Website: walmart
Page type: billing-address
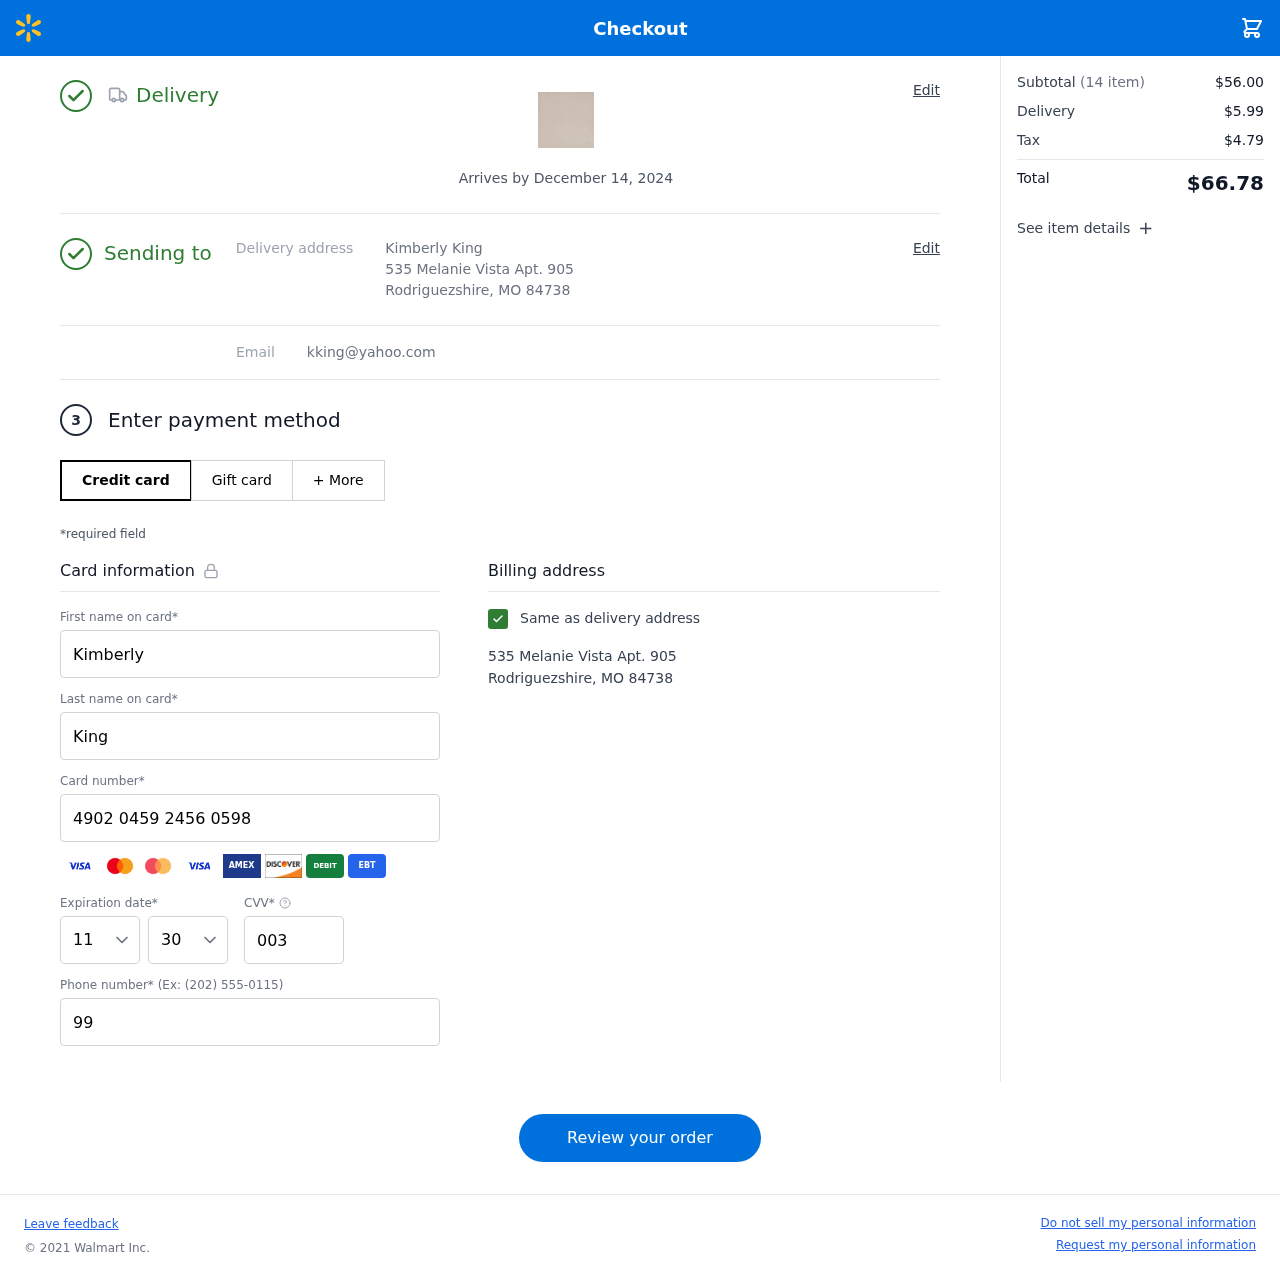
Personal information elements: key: PII_CARD_CVV
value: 003
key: PII_CARD_EXPIRY_MONTH
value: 11
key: PII_CARD_EXPIRY_YEAR
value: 30
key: PII_CARD_NUMBER
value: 4902 0459 2456 0598
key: PII_EMAIL
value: kking@yahoo.com
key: PII_FIRSTNAME
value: Kimberly
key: PII_FULLNAME
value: Kimberly King
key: PII_LASTNAME
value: King
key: PII_PHONE
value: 9944836878
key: PII_STREET
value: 535 Melanie Vista Apt. 905
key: PII_CITY_STATE_ZIP
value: Rodriguezshire, MO 84738
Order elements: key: ORDER_DELIVERY_DATE
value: Arrives by December 14, 2024
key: ORDER_NUM_ITEMS
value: (14 item)
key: ORDER_SUBTOTAL
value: $56.00
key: ORDER_SHIPPING_COST
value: $5.99
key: ORDER_TAX
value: $4.79
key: ORDER_TOTAL
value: $66.78